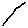
Label: line